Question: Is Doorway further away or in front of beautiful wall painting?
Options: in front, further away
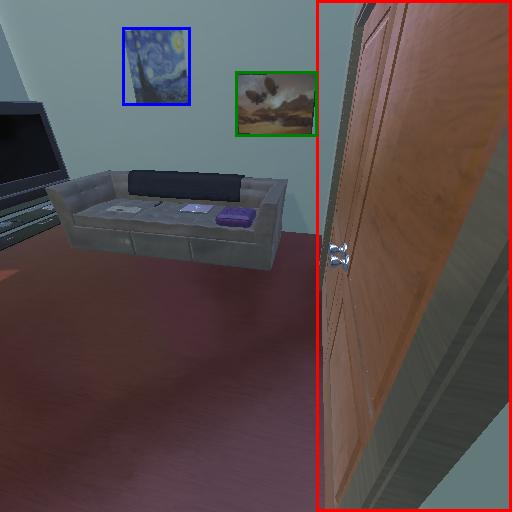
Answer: in front